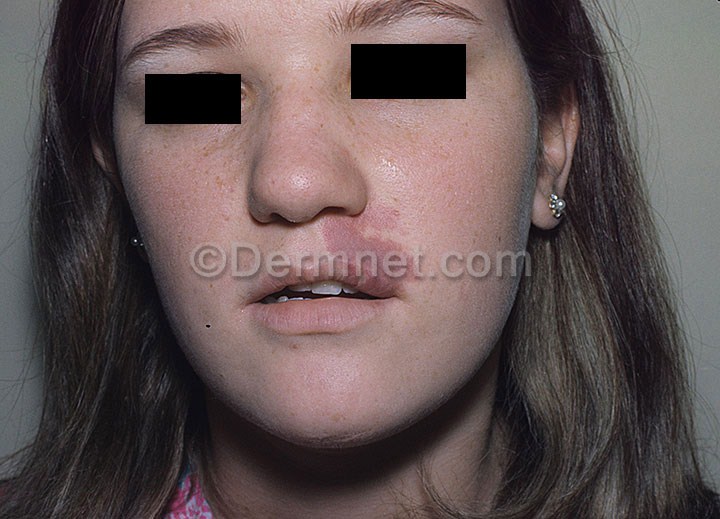
Disease: Vascular Tumors